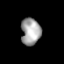
Tissue: prostate
Cell type: B cells
Senescence score: 0.221
Nuclear area (px): 514
Mean DAPI intensity: 162.932